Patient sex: M
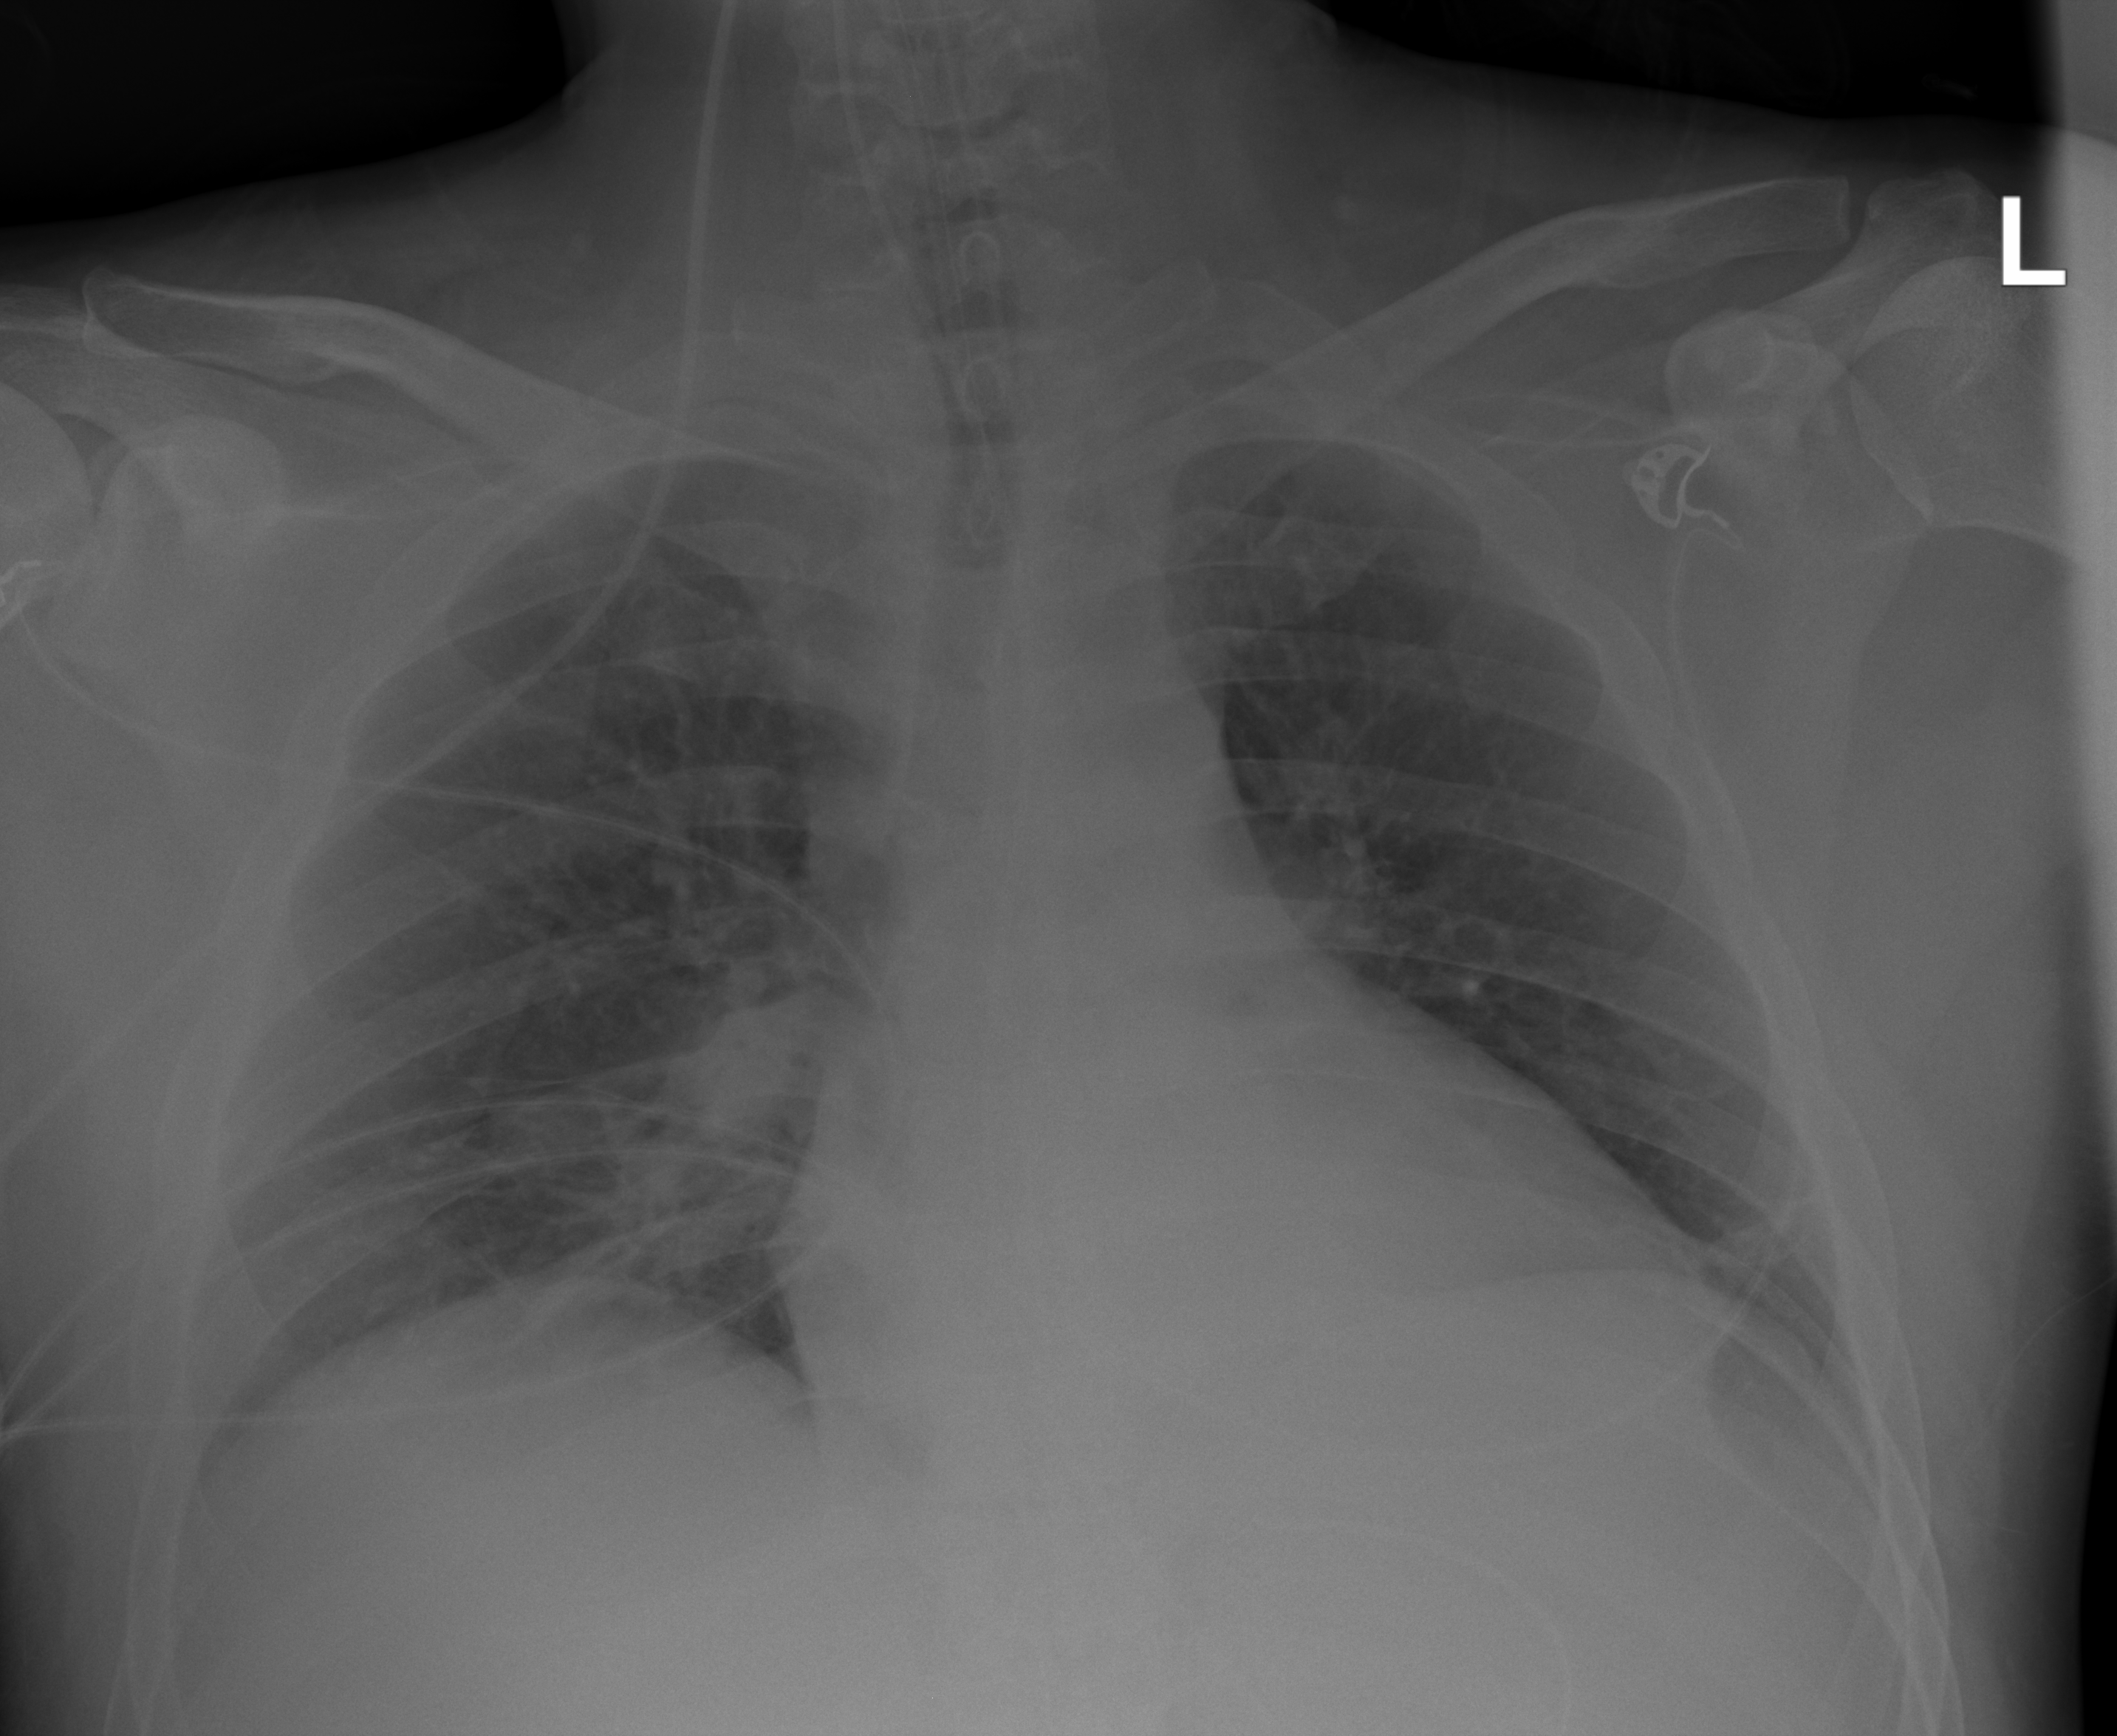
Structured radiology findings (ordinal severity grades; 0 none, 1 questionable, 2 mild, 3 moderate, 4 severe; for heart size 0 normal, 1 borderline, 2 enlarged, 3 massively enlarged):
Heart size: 0
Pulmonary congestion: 0
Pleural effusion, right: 0
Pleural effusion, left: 0
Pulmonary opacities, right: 2
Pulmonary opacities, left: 0
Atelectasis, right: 2
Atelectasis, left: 0